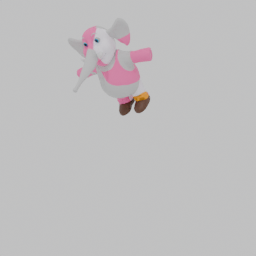
Label: decoration